Question: I have 2 mysql statements one gets all the information from 4 linked tables for staff. I am attempting to get the title for each staff member which is in another table but I can't add to the 1 statement because it is unrelated to the primary table being selected. I have tried about 20 variations on the mysql statement with no success. I did get it to pull the title and output it via a variable in the second statement but it is giving every one the same title, it doesn't seem to be updating the variable when it loops through again.
1st mysql statement reads (simplified version it is very long)
'''
SELECT staff_tbl.titleID FROM staff_tbl
'''
2nd mysql statement reads
'''
SELECT titles_tbl.titleID, titles_tbl.titleName FROM titles_tbl WHERE titles_tbl.titleID = '" . $getTitle . "'"
'''
variable is set as ($row_rsOfficeLocation is result of the first mysql statement)
'''
$getTitle = $row_rsOfficeLocation['titleID'];
'''
Does anyone know how to make it update the $getTitle varaible when it is requested in the second statement every time it updates in the first statement?
EDIT:
Here is the database structure and some values
SET FOREIGN_KEY_CHECKS=0;
---
-- Table structure for 'city_tbl'
---
DROP TABLE IF EXISTS 'city_tbl';
CREATE TABLE 'city_tbl' (
'cityID' int(11) NOT NULL auto_increment,
'cityName' varchar(255) NOT NULL,
PRIMARY KEY ('cityID')
) ENGINE=MyISAM AUTO_INCREMENT=83 DEFAULT CHARSET=utf8;
---
-- Records of city_tbl
---
INSERT INTO 'city_tbl' VALUES ('1', 'Aloha');
INSERT INTO 'city_tbl' VALUES ('2', 'Ann Arbor');
---
-- Table structure for 'officelocations_tbl'
---
DROP TABLE IF EXISTS 'officelocations_tbl';
CREATE TABLE 'officelocations_tbl' (
'locationID' int(11) NOT NULL auto_increment,
'officeName' char(255) NOT NULL,
'address1' varchar(285) NOT NULL,
'address2' varchar(285) default NULL,
'cityID' int(11) NOT NULL,
'stateID' int(11) NOT NULL,
'zipCode' int(11) default NULL,
'officePhone' varchar(13) default NULL,
'contact1' int(11) default NULL,
'contact2' int(11) default NULL,
'partner' int(11) default NULL,
PRIMARY KEY ('locationID'),
KEY 'City' ('cityID'),
KEY 'State' ('stateID'),
KEY 'Contact1' ('contact1'),
KEY 'Contact2' ('contact2'),
KEY 'Partner' ('partner')
) ENGINE=MyISAM AUTO_INCREMENT=31 DEFAULT CHARSET=utf8;
---
-- Records of officelocations_tbl
---
INSERT INTO 'officelocations_tbl' VALUES ('1', 'Atlanta', '5555 Some Ave', '#311', '3', '10', '30041', '', null, null, '26');
INSERT INTO 'officelocations_tbl' VALUES ('2', 'Austin', '5555 Some Ave', '', '4', '43', '78734', '<PHONE>', '72', null, '81');
---
-- Table structure for 'staff_tbl'
---
DROP TABLE IF EXISTS 'staff_tbl';
CREATE TABLE 'staff_tbl' (
'staffID' int(11) NOT NULL auto_increment,
'staffID_C2' int(11) NOT NULL,
'staffID_P' int(11) NOT NULL,
'firstName' varchar(255) NOT NULL,
'middleInitial' varchar(15) default NULL,
'lastName' varchar(255) NOT NULL,
'suffix' varchar(15) default NULL,
'accredations' varchar(150) default NULL,
'email' varchar(255) NOT NULL,
'phone' varchar(25) NOT NULL,
'mobilePhone' varchar(25) default NULL,
'officePhone' varchar(25) default NULL,
'faxNumber' varchar(25) default NULL,
'address1' varchar(255) NOT NULL,
'address2' varchar(255) default NULL,
'cityID' int(11) NOT NULL,
'stateID' int(11) NOT NULL,
'zipCode' int(11) NOT NULL,
'titleID' int(11) NOT NULL,
'locationID' int(11) NOT NULL,
'photoURL' varchar(255) default NULL,
'vCardURL' varchar(255) default NULL,
'qRCodeURL' varchar(255) default NULL,
'resumeURL' varchar(255) default NULL,
'biography' longtext,
'dateCreated' date NOT NULL,
PRIMARY KEY ('staffID'),
KEY 'State' ('stateID'),
KEY 'Location' ('locationID'),
KEY 'Title' USING BTREE ('titleID'),
KEY 'City' USING BTREE ('cityID'),
KEY 'Staff' USING BTREE ('staffID')
) ENGINE=MyISAM AUTO_INCREMENT=102 DEFAULT CHARSET=utf8;
---
-- Records of staff_tbl
---
INSERT INTO 'staff_tbl' VALUES ('1', '1', '1', 'John', '', 'Doe', '', '', 'johndoe@someemail.com', '<PHONE>', '', '<PHONE>', '<PHONE>', '5555 Some Ave.', 'Suite 8, #317', '21', '42', '55555', '3', '0', '', '', '', '', '1', '2012-08-02');
INSERT INTO 'staff_tbl' VALUES ('2', '2', '2', 'Jane', '', 'Doe', '', '', 'jandoe@someemail.com', '<PHONE>', '', '<PHONE>', '<PHONE>', '555555 SW Some Ave', '', '1', '37', '55555', '3', '0', '', '', '', '', '2', '2012-08-02');
---
-- Table structure for 'state_tbl'
---
DROP TABLE IF EXISTS 'state_tbl';
CREATE TABLE 'state_tbl' (
'stateID' int(11) NOT NULL auto_increment,
'state_abreviation' char(10) NOT NULL,
'state_name' char(100) NOT NULL,
PRIMARY KEY ('stateID')
) ENGINE=MyISAM AUTO_INCREMENT=54 DEFAULT CHARSET=utf8;
---
-- Records of state_tbl
---
INSERT INTO 'state_tbl' VALUES ('51', 'DC', 'Washington DC');
INSERT INTO 'state_tbl' VALUES ('1', 'AL', 'Alabama');
---
-- Table structure for 'titles_tbl'
---
DROP TABLE IF EXISTS 'titles_tbl';
CREATE TABLE 'titles_tbl' (
'titleID' int(11) NOT NULL auto_increment,
'titleName' varchar(255) NOT NULL,
PRIMARY KEY ('titleID')
) ENGINE=MyISAM AUTO_INCREMENT=15 DEFAULT CHARSET=utf8;
---
-- Records of titles_tbl
---
INSERT INTO 'titles_tbl' VALUES ('1', 'Associate Consultant
');
INSERT INTO 'titles_tbl' VALUES ('2', 'Chief Financial Officer');
INSERT INTO 'titles_tbl' VALUES ('3', 'Consultant');
INSERT INTO 'titles_tbl' VALUES ('4', 'Director, Business Development');
INSERT INTO 'titles_tbl' VALUES ('5', 'LEAVE TITLE BLANK');
INSERT INTO 'titles_tbl' VALUES ('6', 'National Director of Information Technology');
INSERT INTO 'titles_tbl' VALUES ('7', 'National Director of Operations');
INSERT INTO 'titles_tbl' VALUES ('8', 'National Technical Director');
INSERT INTO 'titles_tbl' VALUES ('9', 'Partner');
INSERT INTO 'titles_tbl' VALUES ('10', 'Regional Consultant');
INSERT INTO 'titles_tbl' VALUES ('11', 'Senior Consultant');
INSERT INTO 'titles_tbl' VALUES ('12', 'Vice President');
INSERT INTO 'titles_tbl' VALUES ('13', 'Project Accountant');
INSERT INTO 'titles_tbl' VALUES ('14', '');
Sample Output would be like so:

It is working except for the fact that all the titles it outputs are the same for every staff member. The code I am using is the one I posted earlier for the second select statement. I don't know if it would be easier if I could just figure out how to join the titles_tbl to the main sql statement. I have tried several variations from a Union to just the second select within the first one and none of them seem to work or they throw an error.
This is the first sql statement I have been using including all aliases for my joins
'''
SELECT staff_tbl.staffID, staff_tbl.staffID_C2, staff_tbl.staffID_P, staff_tbl.firstName, staff_tbl.middleInitial, staff_tbl.lastName, staff_tbl.suffix, staff_tbl.accredations, staff_tbl.email, staff_tbl.phone, staff_tbl.mobilePhone, staff_tbl.officePhone, staff_tbl.faxNumber, staff_tbl.address1, staff_tbl.address2, staff_tbl.cityID, staff_tbl.stateID, staff_tbl.zipCode, staff_tbl.titleID, staff_tbl.locationID, staff_tbl.photoURL, staff_tbl.vCardURL, staff_tbl.qRCodeURL, staff_tbl.resumeURL, staff_tbl.biography, staff_tbl.dateCreated, officelocations_tbl.locationID, officelocations_tbl.officeName, officelocations_tbl.address1, officelocations_tbl.address2, officelocations_tbl.cityID, officelocations_tbl.stateID, officelocations_tbl.zipCode, officelocations_tbl.officePhone, officelocations_tbl.contact1, officelocations_tbl.contact2, officelocations_tbl.partner, city_tbl.cityID, city_tbl.cityName, state_tbl.stateID, state_tbl.state_abreviation, state_tbl.state_name, titles_tbl.titleID, titles_tbl.titleName, contact1.firstName AS c1Firstname, contact1.lastName AS c1lastName, contact1.middleInitial AS c1middleInitial, contact1.suffix AS c1suffix, contact1.accredations AS c1accredations, contact1.phone AS c1Phone, contact1.faxNumber AS c1FaxNumber, contact1.mobilePhone AS c1Mobile, contact1.email AS c1Email, contact1.titleID AS c1Title, contact2.firstName AS c2Firstname, contact2.lastName AS c2lastName, contact2.middleInitial AS c2middleInitial, contact2.suffix AS c2suffix, contact2.accredations AS c2accredations, contact2.phone AS c2Phone, contact2.faxNumber AS c2FaxNumber, contact2.mobilePhone AS c2Mobile, contact2.email AS c2Email, contact2.titleID AS c2Title, partner.firstName AS c3Firstname, partner.lastName AS c3lastName, partner.middleInitial AS c3middleInitial, partner.suffix AS c3suffix, partner.accredations AS c3accredations, partner.phone AS c3Phone, partner.faxNumber AS c3FaxNumber, partner.mobilePhone AS c3Mobile, partner.email AS c3Email, partner.titleID AS c3Title FROM officelocations_tbl INNER JOIN staff_tbl ON staff_tbl.staffID = officelocations_tbl.contact1 INNER JOIN state_tbl ON state_tbl.stateID = officelocations_tbl.stateID INNER JOIN titles_tbl ON titles_tbl.titleID = staff_tbl.titleID INNER JOIN city_tbl ON city_tbl.cityID = officelocations_tbl.cityID LEFT OUTER JOIN staff_tbl contact1 ON (contact1.staffID = officelocations_tbl.contact1) LEFT OUTER JOIN staff_tbl contact2 ON (contact2.staffID = officelocations_tbl.contact2) LEFT OUTER JOIN staff_tbl partner ON (partner.staffID = officelocations_tbl.partner)
'''
Sorry for the long section of code but it would take me an hour to indent it all.
EDIT:
Ok so I reworked my mysql statement and got it to pull all the information from the database now. but I have a minor issue with it. On every 3rd iteration of the loop I have it switches the place of my contact 1 and partner in the lists. It only seems to be switching two of them out of order. So if I have 3 contacts it switches the contact1 and contact2 and on the ones where I only have 2 contacts it is switching the order of them.
Here is my new mysql statement I'm using.
'''
SELECT staff_tbl.staffID, staff_tbl.firstName, staff_tbl.middleInitial, staff_tbl.lastName,
staff_tbl.suffix, staff_tbl.accredations, staff_tbl.email, staff_tbl.phone,
staff_tbl.mobilePhone, staff_tbl.officePhone, staff_tbl.faxNumber, staff_tbl.titleID,
staff_tbl.locationID, titles_tbl.titleID, titles_tbl.titleName,
officelocations_tbl.locationID, officelocations_tbl.officeName, officelocations_tbl.address1,
officelocations_tbl.address2, officelocations_tbl.cityID, officelocations_tbl.stateID,
officelocations_tbl.zipCode, officelocations_tbl.officePhone, officelocations_tbl.contact1,
officelocations_tbl.contact2, officelocations_tbl.partner, state_tbl.stateID,
state_tbl.state_abreviation, state_tbl.state_name, city_tbl.cityID, city_tbl.cityName,
officelocations_tbl.contact1 AS c1Contact, officelocations_tbl.contact2 AS c2Contact,
officelocations_tbl.partner AS c3Contact FROM staff_tbl INNER JOIN titles_tbl ON
titles_tbl.titleID = staff_tbl.titleID INNER JOIN officelocations_tbl ON officelocations_tbl.contact1 = staff_tbl.staffID OR officelocations_tbl.contact2 = staff_tbl.staffID
OR officelocations_tbl.partner = staff_tbl.staffID
OR staff_tbl.locationID = officelocations_tbl.locationID
INNER JOIN state_tbl ON state_tbl.stateID = officelocations_tbl.stateID
INNER JOIN city_tbl ON city_tbl.cityID = officelocations_tbl.cityID
'''
For my display I have an if statement to check whether there is a contact1, contact2 and partner. If the contact 2 is empty it will only display contact 1 and partner, while if contact 2 is present it will show all 3 contacts, and an else statement that will show only the partner if there is no contact1 or contact2. The php looping through this works perfectly so there is no error in that. It is the reference to and/or the sql statement that isn't quite right yet that is causing my error.
For each loop through I allow the statement to run and when it hits the second (if there is one) contact to fetch the row again. I set a variable equal to the staff_id so that I can have it pull the correct people associated with each location. Before I have it fetch the row I set the staff id to the particular contact example:
'''
$staff_ID == $row_rsOfficeLocation['c3Contact'];
'''
It reads the assignment correct but for some reason it seems to be hitting the fetch assoc call before it reads the assignment to the staff id. Effectively setting the staff id to the second name in the list rather than the first.
Any ideas?
Edit to include the php loop:
'''
<?php do {
$staff_ID = $row_myQuery['staffID'];
?>
<ul>
<li><?php echo $row_myQuery['address1']; ?> <?php echo $row_myQuery['address2']; ?></li>
<li><?php echo $row_myQuery['cityName']; ?>, <?php echo $row_myQuery['state_abreviation']; ?> <?php echo $row_myQuery['zipCode']; ?></li>
<br />
<?php
if ($row_myQuery['c2Contact'] == "" && $row_myQuery['c1Contact'] != ""){?>
<!-- if contact 2 is empty display only contact 1 and partner -->
<!-- contact 1 information -->
<?php if ($row_myQuery['c1Contact'] != ""){
echo $staff_ID;
$staff_ID == $row_myQuery['c1Contact'];?>
<li class="emailGrey"><strong><?php echo $row_myQuery['firstName']; ?> <?php echo $row_myQuery['middleInitial']; ?> <?php echo $row_myQuery['lastName']; ?> <?php echo $row_myQuery['suffix']; ?></strong></li>
<li>Title: <?php echo $row_myQuery['titleName']; ?></li>
<li>Tel: <?php echo format_phone($row_myQuery['phone']);?></li>
<li>Fax: <?php echo format_phone($row_myQuery['faxNumber']); ?></li>
<li><a href="mailto:<?php echo $row_myQuery['email']; ?>">Email: <?php echo $row_myQuery['email']; echo $row_myQuery['staffID']; ?></a></li>
<br />
<?php }
?>
<?php if ($row_myQuery['c3Contact'] != ""){
$staff_ID == $row_myQuery['c3Contact'];
$row_myQuery = mysql_fetch_assoc($myQuery);
echo $staff_ID; ?>
<!-- partner information -->
<li class="emailGrey"><strong><?php echo $row_myQuery['firstName']; ?> <?php echo $row_myQuery['middleInitial']; ?> <?php echo $row_myQuery['lastName']; ?> <?php echo $row_myQuery['suffix']; ?></strong></li>
<li>Title: <?php echo $row_myQuery['titleName']; ?></li>
<li>Tel: <?php echo format_phone($row_myQuery['phone']); ?></li>
<li>Fax: <?php echo format_phone($row_myQuery['faxNumber']); ?></li>
<li><a href="mailto:<?php echo $row_myQuery['email']; ?>">Email: <?php echo $row_myQuery['email']; ?></a></li>
<?php } ?>
<?php }else if ($row_myQuery['c2Contact'] != ""){ ?>
<!-- if contact 2 is not empty display all contacts -->
<!-- contact 1 information -->
<?php if ($row_myQuery['c1Contact'] != ""){
$staff_ID = $row_myQuery['c1Contact'];
?>
<li class="emailGrey"><strong><?php echo $row_myQuery['firstName']; ?> <?php echo $row_myQuery['middleInitial']; ?> <?php echo $row_myQuery['lastName']; ?> <?php echo $row_myQuery['suffix']; ?></strong></li>
<li>Title: <?php echo $row_myQuery['titleName']; ?></li>
<li>Tel: <?php echo format_phone($row_myQuery['phone']);?></li>
<li>Fax: <?php echo format_phone($row_myQuery['faxNumber']); ?></li>
<li><a href="mailto:<?php echo $row_myQuery['email']; ?>">Email: <?php echo $row_myQuery['email']; ?></a></li>
<br />
<?php }
?>
<?php if ($row_myQuery['c2Contact'] != ""){
$staff_ID = $row_myQuery['c2Contact'];
$row_myQuery = mysql_fetch_assoc($myQuery);?>
<li class="emailGrey"><strong><?php echo $row_myQuery['firstName']; ?> <?php echo $row_myQuery['middleInitial']; ?> <?php echo $row_myQuery['lastName']; ?> <?php echo $row_myQuery['suffix']; ?></strong></li>
<li>Title: <?php echo $row_myQuery['titleName']; ?></li>
<li>Tel: <?php echo format_phone($row_myQuery['phone']);?></li>
<li>Fax: <?php echo format_phone($row_myQuery['faxNumber']); ?></li>
<li><a href="mailto:<?php echo $row_myQuery['email']; ?>">Email: <?php echo $row_myQuery['email']; ?></a></li>
<br />
<?php }
?>
<?php if ($row_myQuery['c3Contact'] != ""){
$staff_ID = $row_myQuery['c3Contact'];
$row_myQuery = mysql_fetch_assoc($myQuery);
?>
<!-- partner information -->
<li class="emailGrey"><strong><?php echo $row_myQuery['firstName']; ?> <?php echo $row_myQuery['middleInitial']; ?> <?php echo $row_myQuery['lastName']; ?> <?php echo $row_myQuery['suffix']; ?></strong></li>
<li>Title: <?php echo $row_myQuery['titleName']; ?></li>
<li>Tel: <?php echo format_phone($row_myQuery['phone']); ?></li>
<li>Fax: <?php echo format_phone($row_myQuery['faxNumber']); ?></li>
<li><a href="mailto:<?php echo $row_myQuery['email']; ?>">Email: <?php echo $row_myQuery['email']; ?></a></li>
<?php }
?>
<?php } else { ?>
<!-- if only partner display only partner -->
<?php if ($row_myQuery['c3Contact'] != ""){
$staff_ID = $row_myQuery['c3Contact'];
?>
<!-- partner information -->
<li class="emailGrey"><strong><?php echo $row_myQuery['firstName']; ?> <?php echo $row_myQuery['middleInitial']; ?> <?php echo $row_myQuery['lastName']; ?> <?php echo $row_myQuery['suffix']; ?></strong></li>
<li>Title: <?php echo $row_myQuery['titleName']; ?></li>
<li>Tel: <?php echo format_phone($row_myQuery['phone']); ?></li>
<li>Fax: <?php echo format_phone($row_myQuery['faxNumber']); ?></li>
<li><a href="mailto:<?php echo $row_myQuery['email']; ?>">Email: <?php echo $row_myQuery['email']; ?></a></li>
<?php }
}
} while ($row_myQuery = mysql_fetch_assoc($myQuery)); ?>
'''
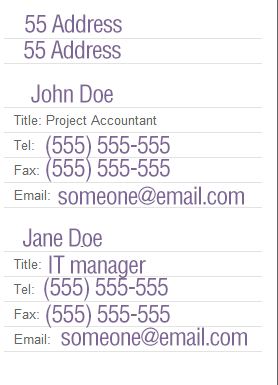
Answer: Ok So I figured out my own question. I created a couple more tables and used them as access points to get to the title and location information. Thank you for all your help :)
For anyone else try to accomplish this below is the sql statement I used.
'''
SELECT
staff_tbl.staffID, staff_tbl.firstName, staff_tbl.middleInitial,
staff_tbl.lastName, staff_tbl.suffix, staff_tbl.accredations, staff_tbl.email,
staff_tbl.phone, staff_tbl.mobilePhone, staff_tbl.officePhone, staff_tbl.faxNumber,
staff_tbl.address1, staff_tbl.address2, staff_tbl.cityID, staff_tbl.stateID,
staff_tbl.zipCode, location_tbl.locationID,
location_tbl.staffID, officelocations_tbl.locationID,
officelocations_tbl.officeName, staff_title_tbl.title_ID, staff_title_tbl.staff_ID,
titles_tbl.titleID, titles_tbl.titleName, city_tbl.cityID, city_tbl.cityName,
state_tbl.stateID, state_tbl.state_abreviation, state_tbl.state_name
FROM staff_tbl
INNER JOIN location_tbl ON location_tbl.staffID = staff_tbl.staffID
INNER JOIN officelocations_tbl ON location_tbl.locationID = officelocations_tbl.locationID
INNER JOIN staff_title_tbl ON staff_title_tbl.staff_ID = staff_tbl.staffID
INNER JOIN titles_tbl ON staff_title_tbl.title_ID = titles_tbl.titleID
INNER JOIN city_tbl ON city_tbl.cityID = staff_tbl.cityID
INNER JOIN state_tbl ON state_tbl.stateID = staff_tbl.stateID
'''
As you can see the two extra tables I created are location_tbl and staff_title_tbl. Each of these has 2 columns one for the locationID (or titleID) and one for the staffID. Using these I was able to get all the information needed. there is a minor issue with this just as a side note, which I haven't quite worked the kinks out of, if the staff member is associated with more than one location it will display the exact same information for that staff member multiple times with only the location changed. But at least I have most of it worked out.
Thanks again for your help.